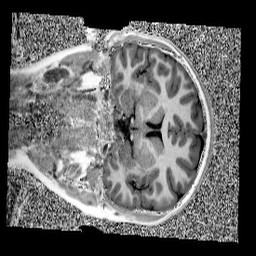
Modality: UNIT1
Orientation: coronal
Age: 11
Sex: female
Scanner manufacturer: siemens
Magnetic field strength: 3 T
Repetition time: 4 s
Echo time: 0.00299 s